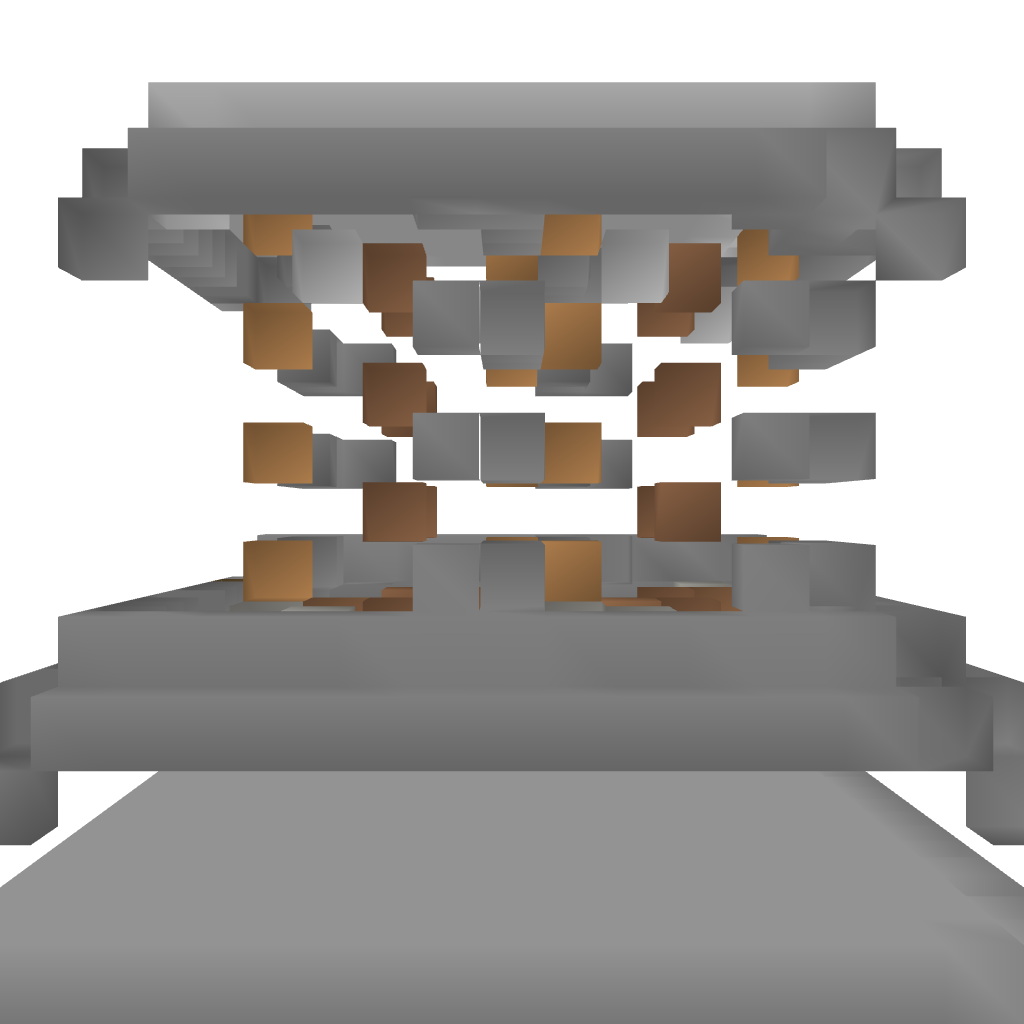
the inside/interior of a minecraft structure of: Skin - Plant Melon / Watermelon